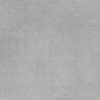
Label: dusty